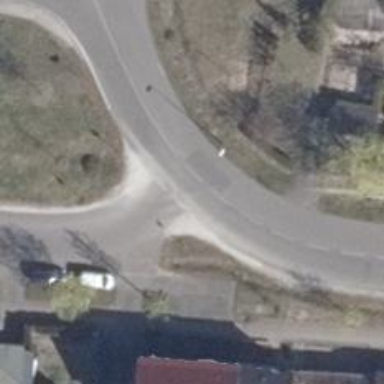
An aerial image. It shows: Residential road with asphalt surface.